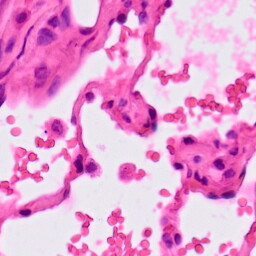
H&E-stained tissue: Lung